Aerial crown-view tile of a tropical tree (Barro Colorado Island, Panama), acquired 20250317:
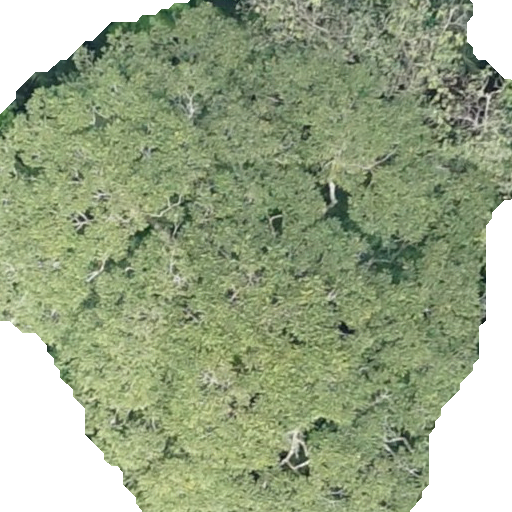
Species: Dipteryx oleifera
GBIF accepted scientific name: Dipteryx oleifera
Crown area: 376.516 m²